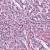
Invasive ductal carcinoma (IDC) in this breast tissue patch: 1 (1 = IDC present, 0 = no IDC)